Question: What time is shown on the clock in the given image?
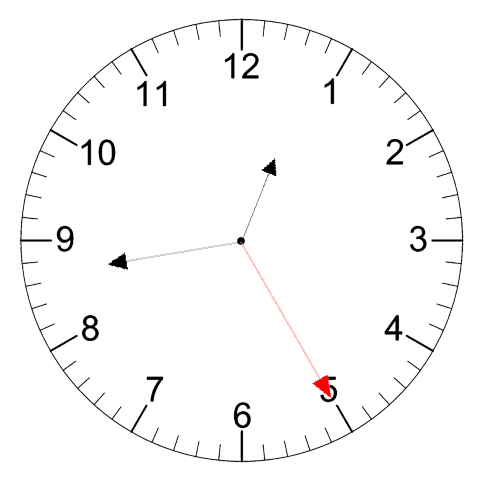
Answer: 12:43:25